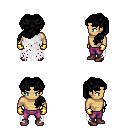
a pixel art fantasy rpg character, male body template, human, tanned skin, white tattered cape, magenta pants, black princess hairstyle, gold gloves, maroon shoes, four views (front, back, left, right), 2x2 character sprite sheet, small pixel art, hard edges, no anti-aliasing